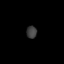
Tissue: lung
Cell type: T cells
Senescence score: 0.2095
Nuclear area (px): 126
Mean DAPI intensity: 61.151